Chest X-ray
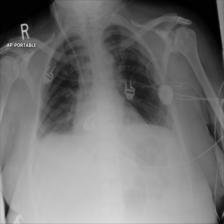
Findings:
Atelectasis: positive
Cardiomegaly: negative
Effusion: negative
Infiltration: negative
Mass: negative
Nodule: negative
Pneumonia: negative
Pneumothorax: negative
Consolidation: negative
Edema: negative
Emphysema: negative
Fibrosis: negative
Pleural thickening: negative
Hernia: negative